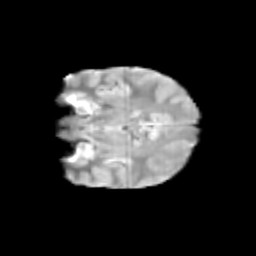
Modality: T2w
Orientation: coronal
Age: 11
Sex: female
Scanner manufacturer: siemens
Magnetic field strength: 3 T
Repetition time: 3.8 s
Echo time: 0.07 s